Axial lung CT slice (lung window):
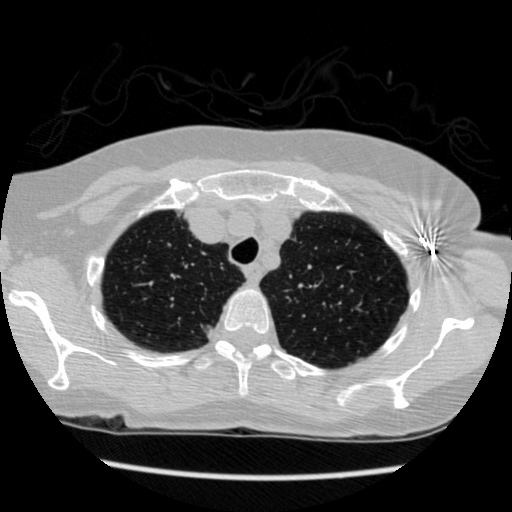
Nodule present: no